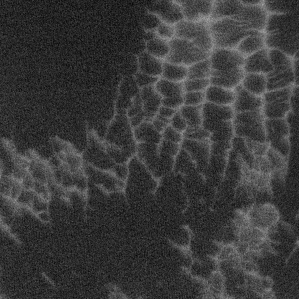
Label: frost